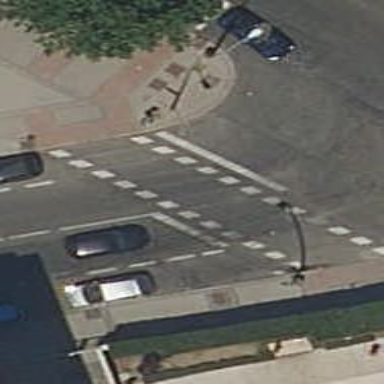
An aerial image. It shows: Crossing on the footway with traffic signals.